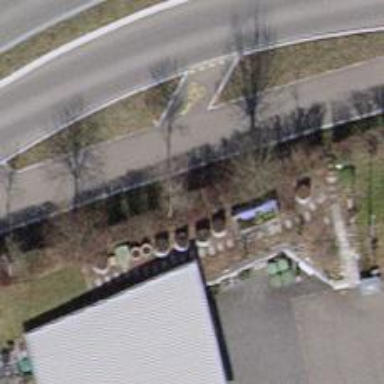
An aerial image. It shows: Asphalt cycleway.